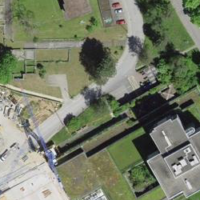
EUNIS habitat code: 54
Species observed at this site:
Phoenicurus ochruros